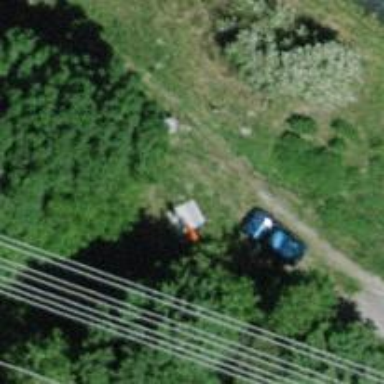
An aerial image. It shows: Pole with roof-covered pipeline marker.